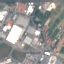
Label: Industrial